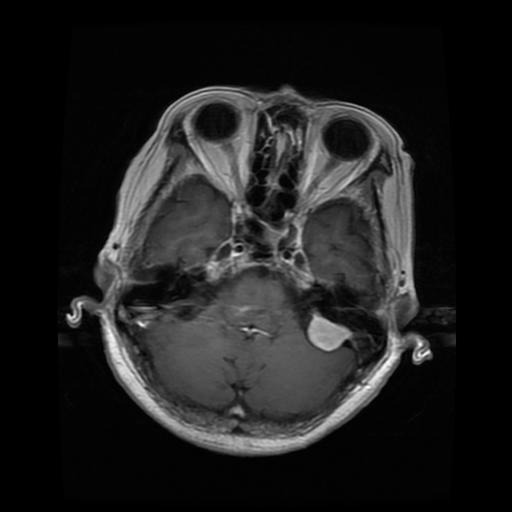
Label: meningioma